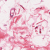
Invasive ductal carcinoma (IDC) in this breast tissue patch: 0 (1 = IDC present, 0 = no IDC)